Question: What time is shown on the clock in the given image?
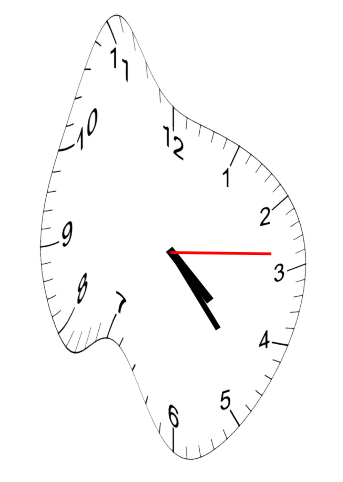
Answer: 04:23:14